Question: ## PHP Script
'''
<?php
echo '<ul class="DirView"><li><a href="#">Recently Used<span>28</span></a></li>';
$path = "../Desktop/IMG/BananzaNews/";
$dir = new DirectoryIterator($path);
foreach ($dir as $fileinfo) {
if ($fileinfo->isDir() && !$fileinfo->isDot()) {
$subPath = $path.$fileinfo->getFilename();
$subDir = new DirectoryIterator($subPath);
$count = count(glob($subPath. "/*.*"));
echo '<li><a href="#">'.$fileinfo->getFilename().'<span>'.$count.'</span></a><ul class="sub-menu">';
foreach ($subDir as $subPath) {
if ($subPath->isDir() && !$subPath->isDot()) {
$file = $subPath->getFilename();
$fullPath = $path.$subPath.'/'.$file.'/*.*';
$inFullPath = count(glob($fullPath. '/*.*'));
echo '<li><a href="#">'.$file.'<span>44</span></a><li>';
}
}
echo '</ul></li>';
}
}
echo '</ul>';
?>
'''
## Result

## The Problem
Only ignoring the 'recently used' category, the rest fully reads my directories of which are duplicated for testing purposes. As you can see, each sub_category has 44 files inside.
What I now want to do is count the total files (44 + 44) and display them on their parent category (88) however as I've already written this to my page, is this possible or is a bit of re-scripting needed?
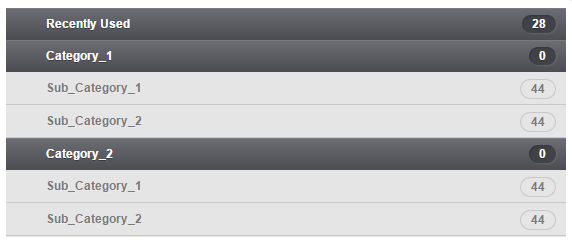
Answer: Try this. replace all your code.
'''
<?php
echo '<ul class="DirView"><li><a href="#">Recently Used<span>28</span></a></li>';
$path = "./images/";
$dir = new DirectoryIterator($path);
foreach ($dir as $fileinfo) {
if ($fileinfo->isDir() && !$fileinfo->isDot()) {
$subPath = $path.$fileinfo->getFilename();
$subDir = new DirectoryIterator($subPath);
$count = count(glob($subPath. "/*.*"));
$SubCount = 0;
$subCategory = '';
foreach ($subDir as $subDirPath) {
if ($subDirPath->isDir() && !$subDirPath->isDot()) {
$subDirPathDetails = $subPath.'/'.$subDirPath->getFilename();
$subDirDetails = new DirectoryIterator($subDirPathDetails);
$subDircount = count(glob($subDirPathDetails. "/*.*"));
$SubCount = $SubCount + $subDircount;
$subCategory.= '<li><a href="#">'.$subDirPath->getFilename().'<span>'.$subDircount.'</span></a></li>';
}
}
echo $mainCategory = '<li><a href="#">'.$fileinfo->getFilename().'<span>'.$SubCount.'</span></a><ul class="sub-menu">';
if(!empty($subCategory)){
echo $subCategory; // sub category li*/
}
echo '</ul></li>';
}
}
echo '</ul>';
?>
'''